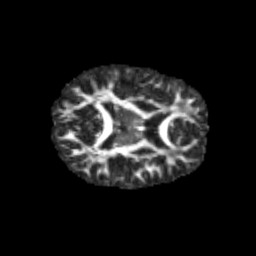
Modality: FA
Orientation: axial
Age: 12
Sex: female
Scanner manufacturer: siemens
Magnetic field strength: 3 T
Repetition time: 3.8 s
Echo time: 0.07 s